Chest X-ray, PA view. Patient: 35 years old, sex F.
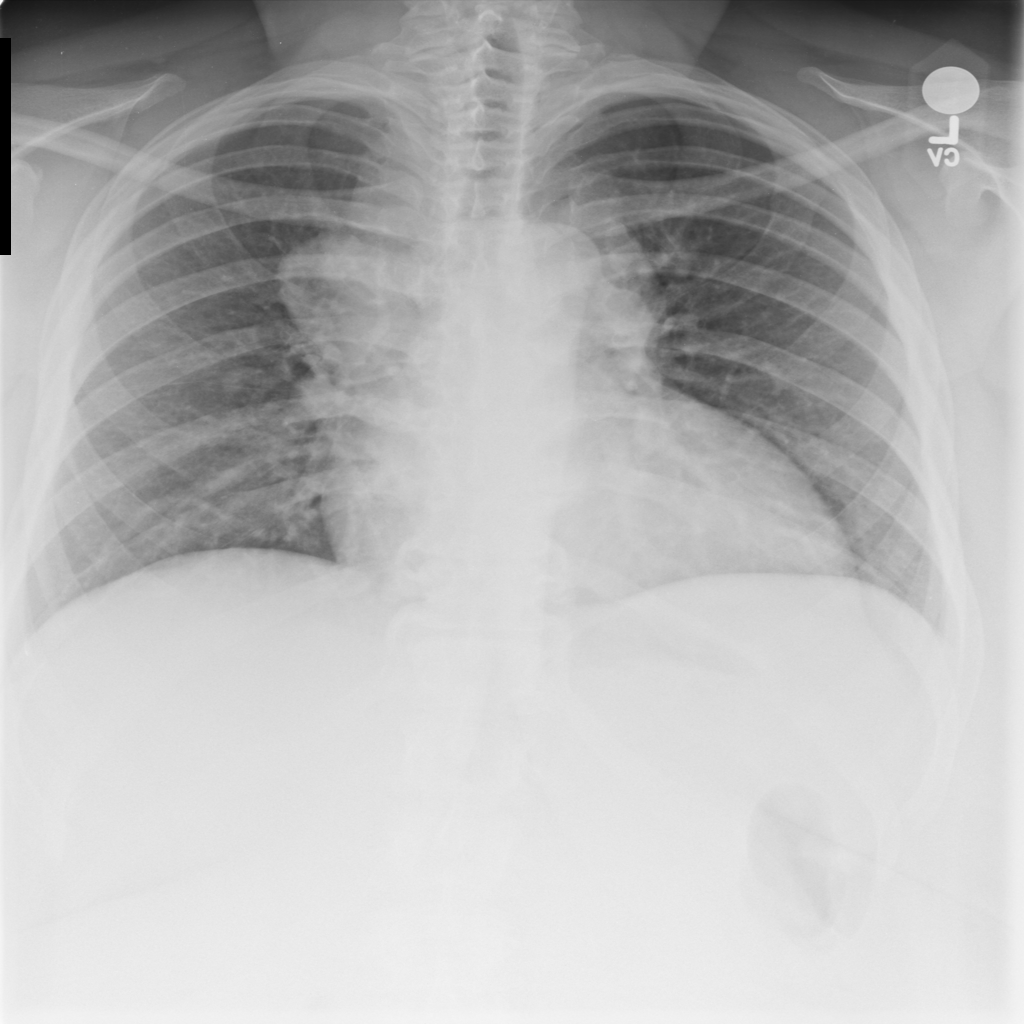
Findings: No Finding